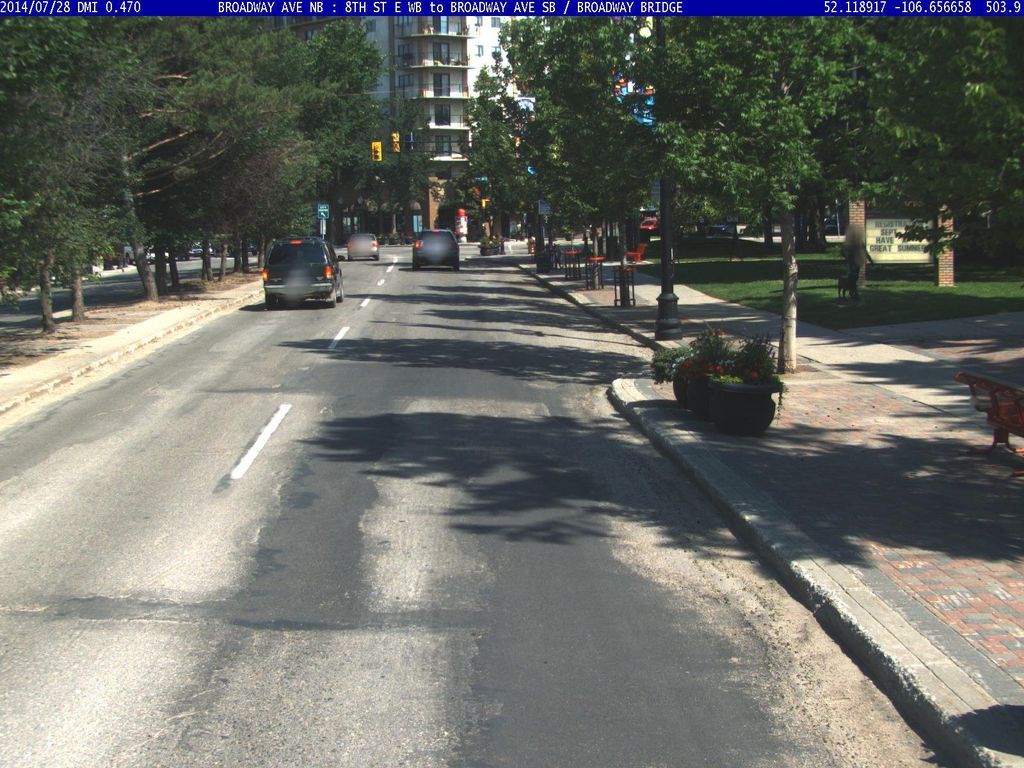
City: saskatoon